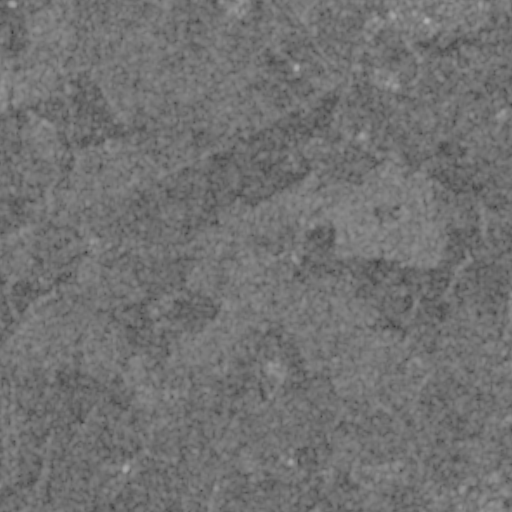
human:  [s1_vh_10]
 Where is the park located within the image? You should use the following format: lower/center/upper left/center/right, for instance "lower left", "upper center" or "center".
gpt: The park is located in the lower right of the image.
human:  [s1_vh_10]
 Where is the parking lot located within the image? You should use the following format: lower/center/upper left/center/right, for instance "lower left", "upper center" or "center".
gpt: The parking lot is located in the lower right of the image.
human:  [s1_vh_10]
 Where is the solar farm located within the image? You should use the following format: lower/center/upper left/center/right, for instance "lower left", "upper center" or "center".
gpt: The solar farm is located in the upper left of the image.
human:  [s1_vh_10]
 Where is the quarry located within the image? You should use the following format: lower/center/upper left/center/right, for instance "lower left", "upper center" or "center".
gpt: There is no quarry in the image.

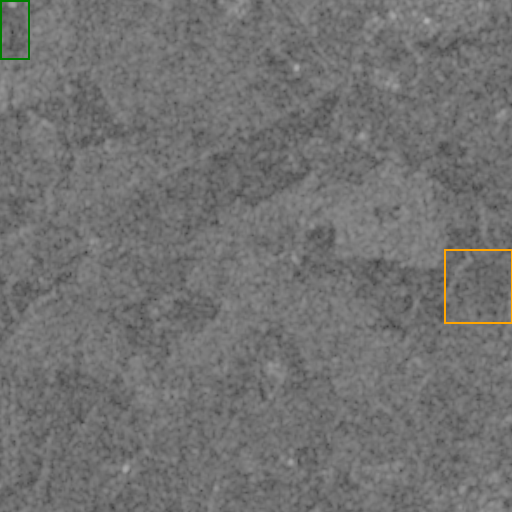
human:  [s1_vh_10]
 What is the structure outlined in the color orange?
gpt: The structure outlined in orange is a crop field.
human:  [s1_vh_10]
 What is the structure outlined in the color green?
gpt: The structure outlined in green is a solar farm.
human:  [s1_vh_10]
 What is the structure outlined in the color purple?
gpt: There is no purple outline.